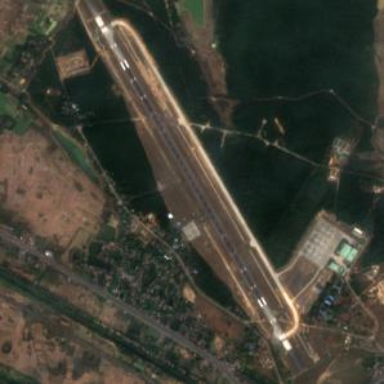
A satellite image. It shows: Asphalt runway at the airport.